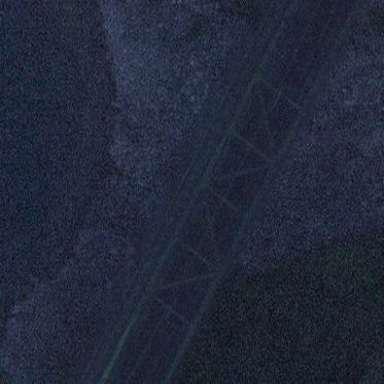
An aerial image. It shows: Man-made bridge.